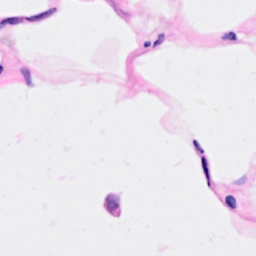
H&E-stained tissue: Breast